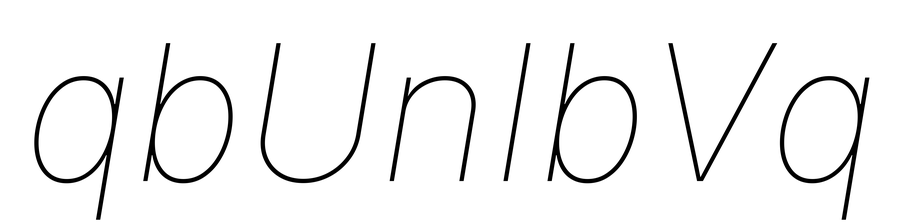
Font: Inter-Italic_Thin_Italic